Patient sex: M
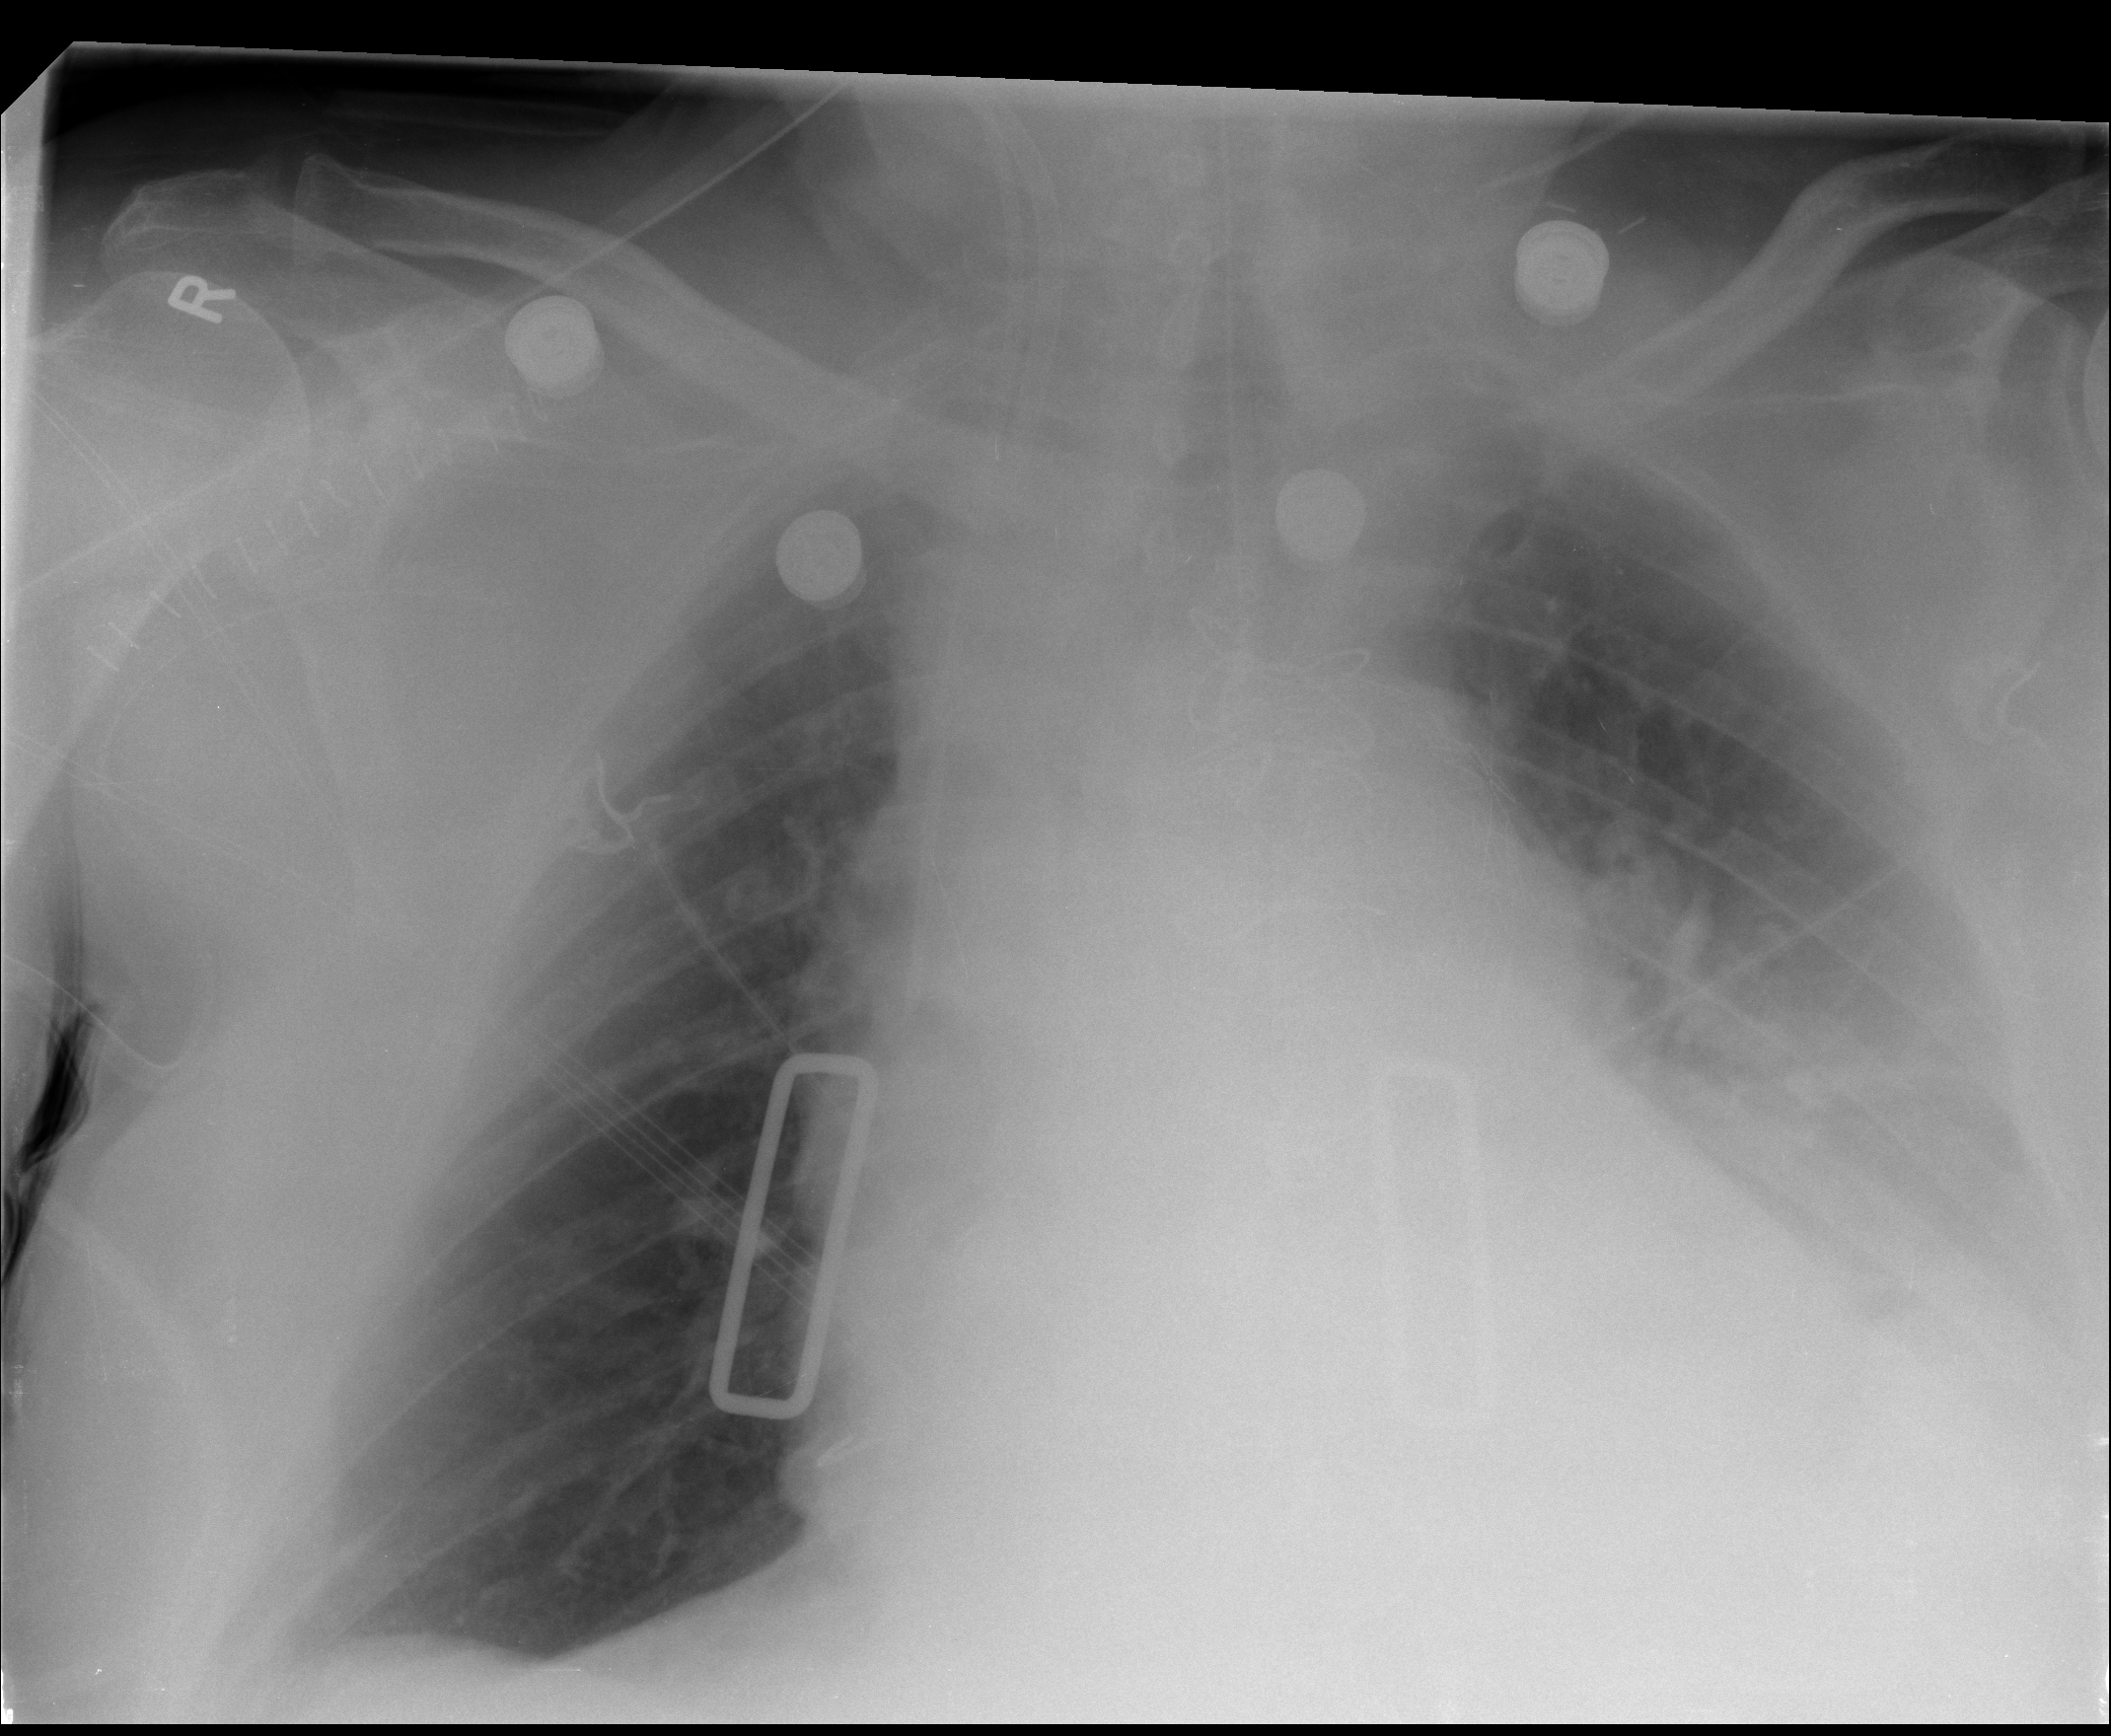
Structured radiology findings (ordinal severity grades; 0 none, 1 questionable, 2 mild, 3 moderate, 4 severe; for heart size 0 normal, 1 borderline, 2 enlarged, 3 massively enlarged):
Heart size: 2
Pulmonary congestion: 2
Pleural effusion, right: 1
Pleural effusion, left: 3
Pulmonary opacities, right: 0
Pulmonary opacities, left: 1
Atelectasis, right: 2
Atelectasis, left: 3